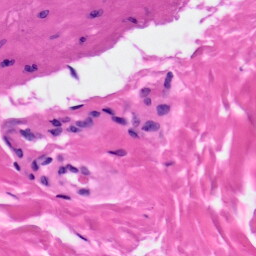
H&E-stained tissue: Skin